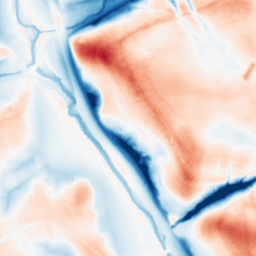
Category: multiscale
Decomposition family: dog_multiscale
Decomposition parameters: sigma_ratio: 2
n_scales: 5
base_sigma: 0.5
Upsampling method: cubic_catmull_rom
Upsampling parameters: scale: 2
Upsampling scale: 2